Question: 1. I have a table view 'companyshares' which has two columns 'companyname' and 'shares' in SQL.
2. I want the sum of 2 or more rows of 'companyshares'.
3. The condition of summing is that they would get summed only if 'companyname' is same on 2 or more records.
4. The rows which are summed must be shown as a row along with all the other data.

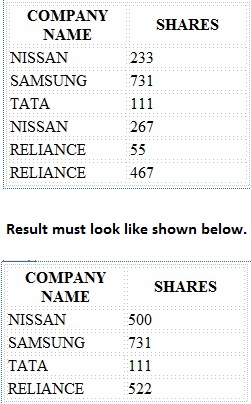
Answer: '''
select companyname, sum(shares) as shares
from companyshares
group by companyname
'''